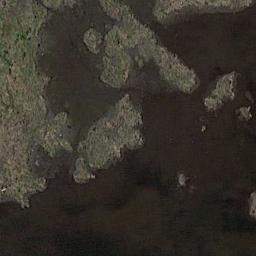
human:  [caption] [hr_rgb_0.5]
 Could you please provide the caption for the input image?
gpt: There are lots of green plants in the wetland .

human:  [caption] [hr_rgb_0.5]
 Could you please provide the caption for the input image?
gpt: One third of this wetland is lake .

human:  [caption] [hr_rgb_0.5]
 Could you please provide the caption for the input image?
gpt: There are patches of brown bare land in a lake in a wetland .

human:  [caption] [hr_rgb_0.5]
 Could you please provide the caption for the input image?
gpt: The wetland consists of dry plants and water .

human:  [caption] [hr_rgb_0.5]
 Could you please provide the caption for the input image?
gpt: There are some bare land and much water area on the wetland .